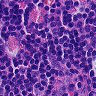
Metastatic tissue present: no